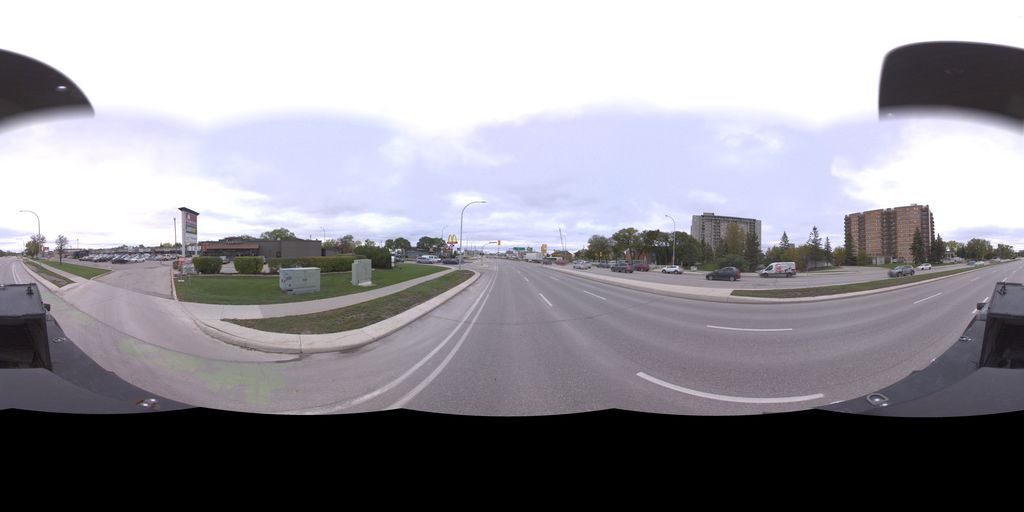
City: winnipeg